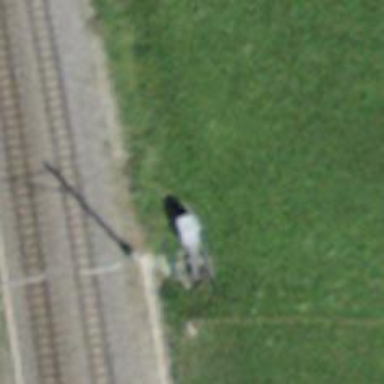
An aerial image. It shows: Catenary mast for power lines.